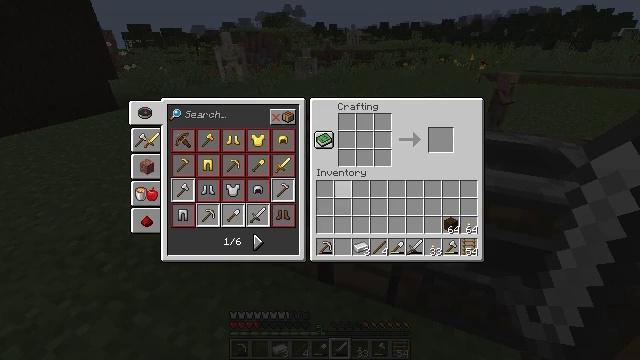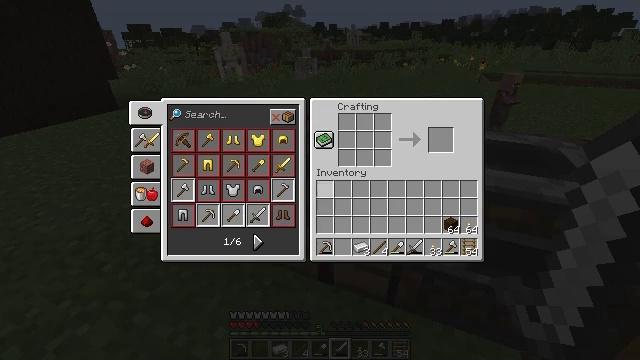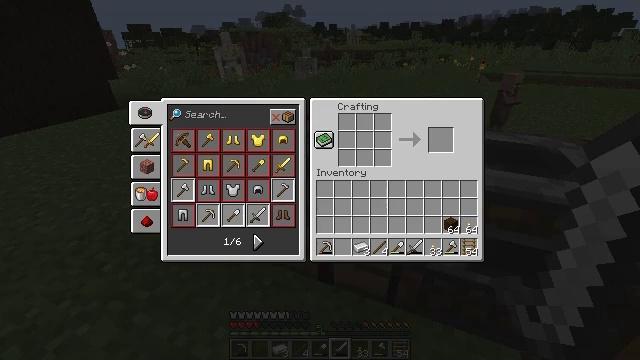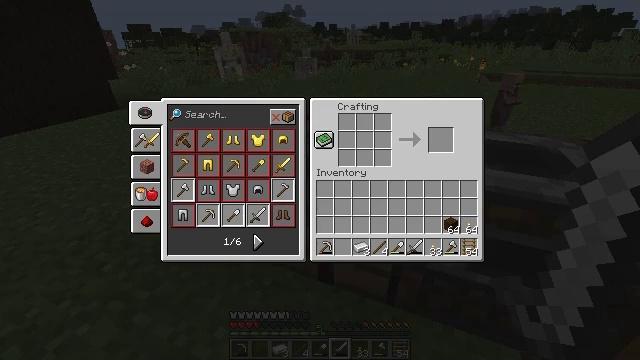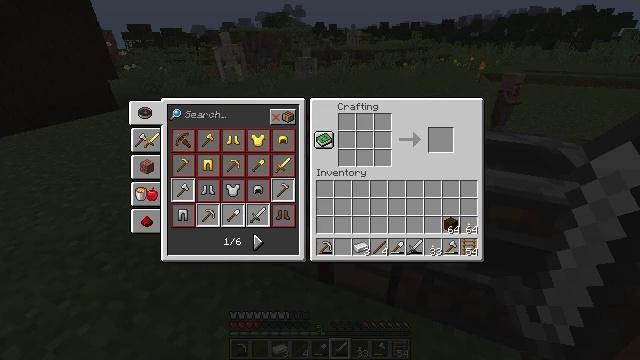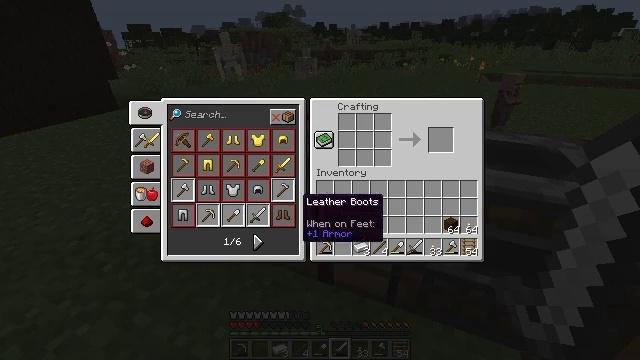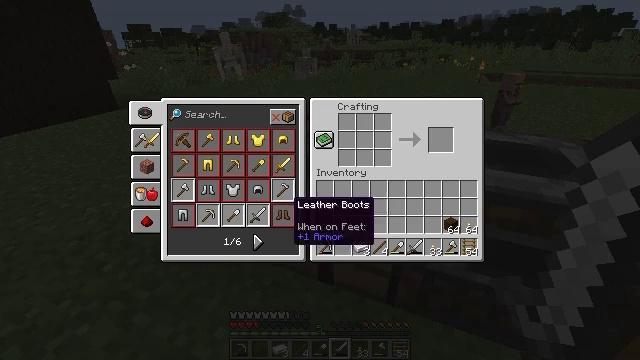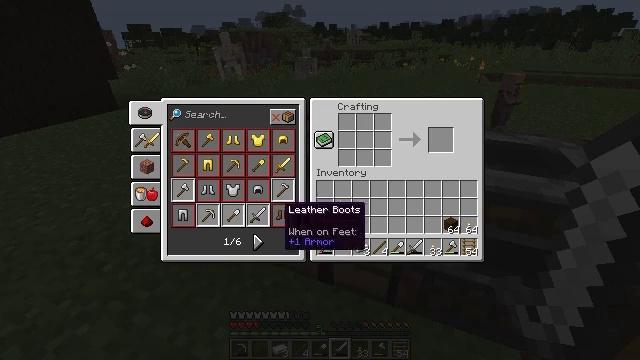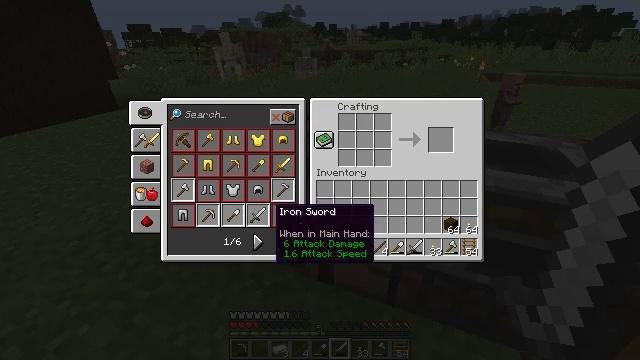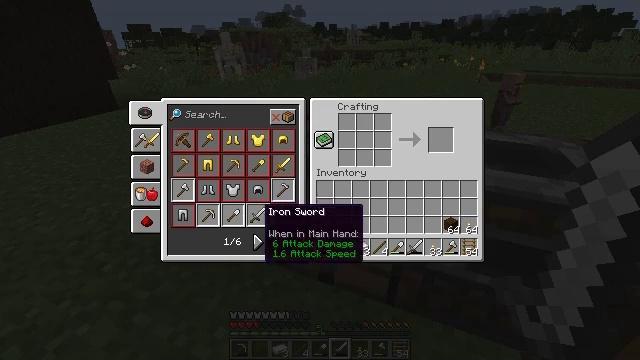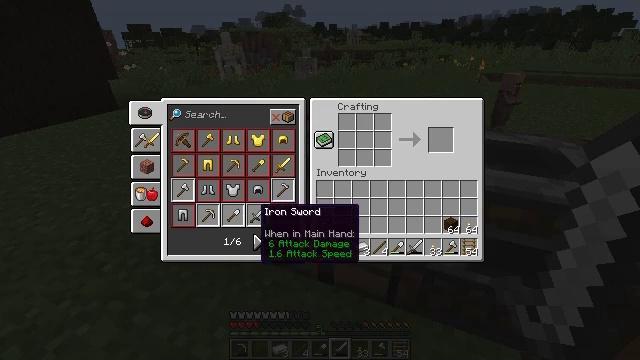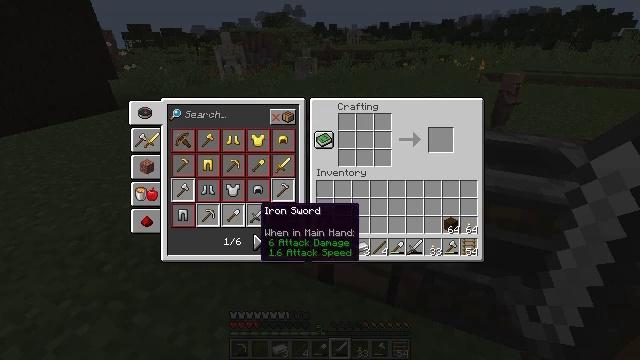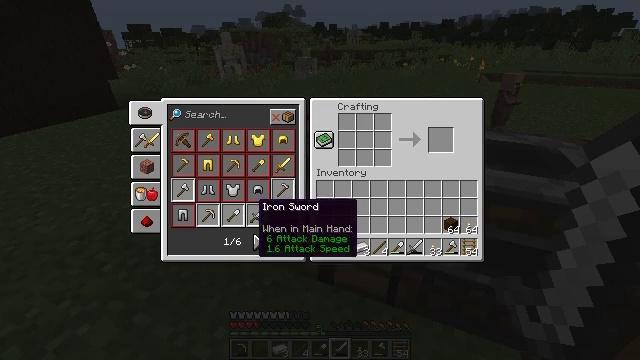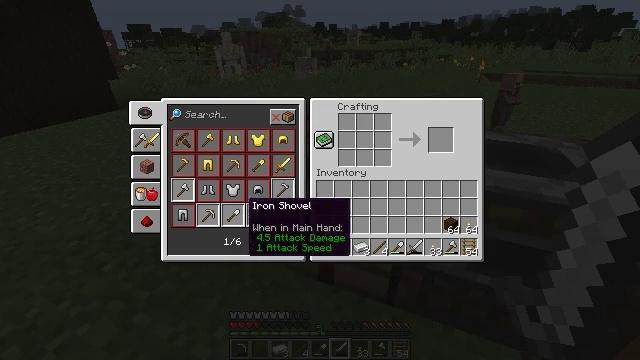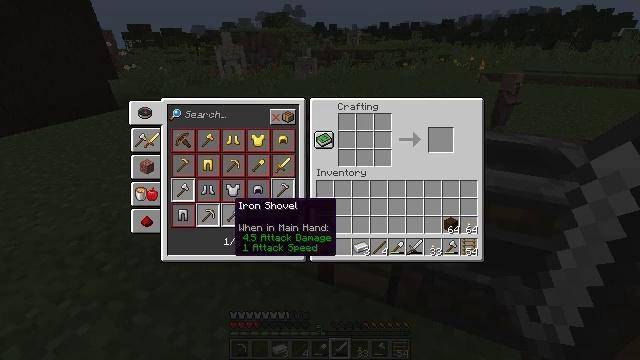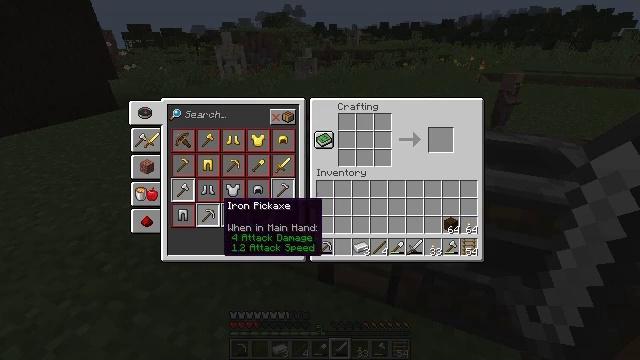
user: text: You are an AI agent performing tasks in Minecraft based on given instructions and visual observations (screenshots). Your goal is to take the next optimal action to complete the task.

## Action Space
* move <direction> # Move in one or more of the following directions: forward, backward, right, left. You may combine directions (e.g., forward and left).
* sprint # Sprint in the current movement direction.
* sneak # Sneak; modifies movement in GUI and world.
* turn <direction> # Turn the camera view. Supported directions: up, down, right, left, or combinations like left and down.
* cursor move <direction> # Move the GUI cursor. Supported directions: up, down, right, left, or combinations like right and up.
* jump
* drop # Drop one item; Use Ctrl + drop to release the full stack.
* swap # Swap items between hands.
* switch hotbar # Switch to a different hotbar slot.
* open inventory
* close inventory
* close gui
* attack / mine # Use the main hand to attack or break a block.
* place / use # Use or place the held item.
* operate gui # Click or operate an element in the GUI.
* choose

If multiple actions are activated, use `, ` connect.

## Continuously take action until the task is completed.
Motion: motion action
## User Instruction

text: Craft an iron pickaxe.
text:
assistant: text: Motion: turn left
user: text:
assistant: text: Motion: no_op
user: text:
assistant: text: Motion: no_op
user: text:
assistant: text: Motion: no_op
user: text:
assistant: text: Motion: turn left
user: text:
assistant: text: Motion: turn left
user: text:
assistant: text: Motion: turn left
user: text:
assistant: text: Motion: turn left
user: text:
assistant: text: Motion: turn left
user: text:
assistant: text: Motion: no_op
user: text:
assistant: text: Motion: no_op
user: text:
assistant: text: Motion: no_op
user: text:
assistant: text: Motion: turn left
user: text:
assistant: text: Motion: turn left
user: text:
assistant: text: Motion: turn left
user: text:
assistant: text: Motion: no_op
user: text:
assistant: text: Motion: no_op
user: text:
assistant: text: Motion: no_op
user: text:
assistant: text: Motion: no_op
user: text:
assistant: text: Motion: attack / mine
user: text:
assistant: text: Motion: attack / mine
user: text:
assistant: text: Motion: attack / mine
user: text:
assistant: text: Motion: turn right
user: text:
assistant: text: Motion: turn right
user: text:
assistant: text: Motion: turn right
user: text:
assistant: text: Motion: turn right and up
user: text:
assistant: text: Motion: turn right and up
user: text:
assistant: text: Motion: turn right and up
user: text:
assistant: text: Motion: turn up
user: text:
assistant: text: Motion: no_op